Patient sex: F
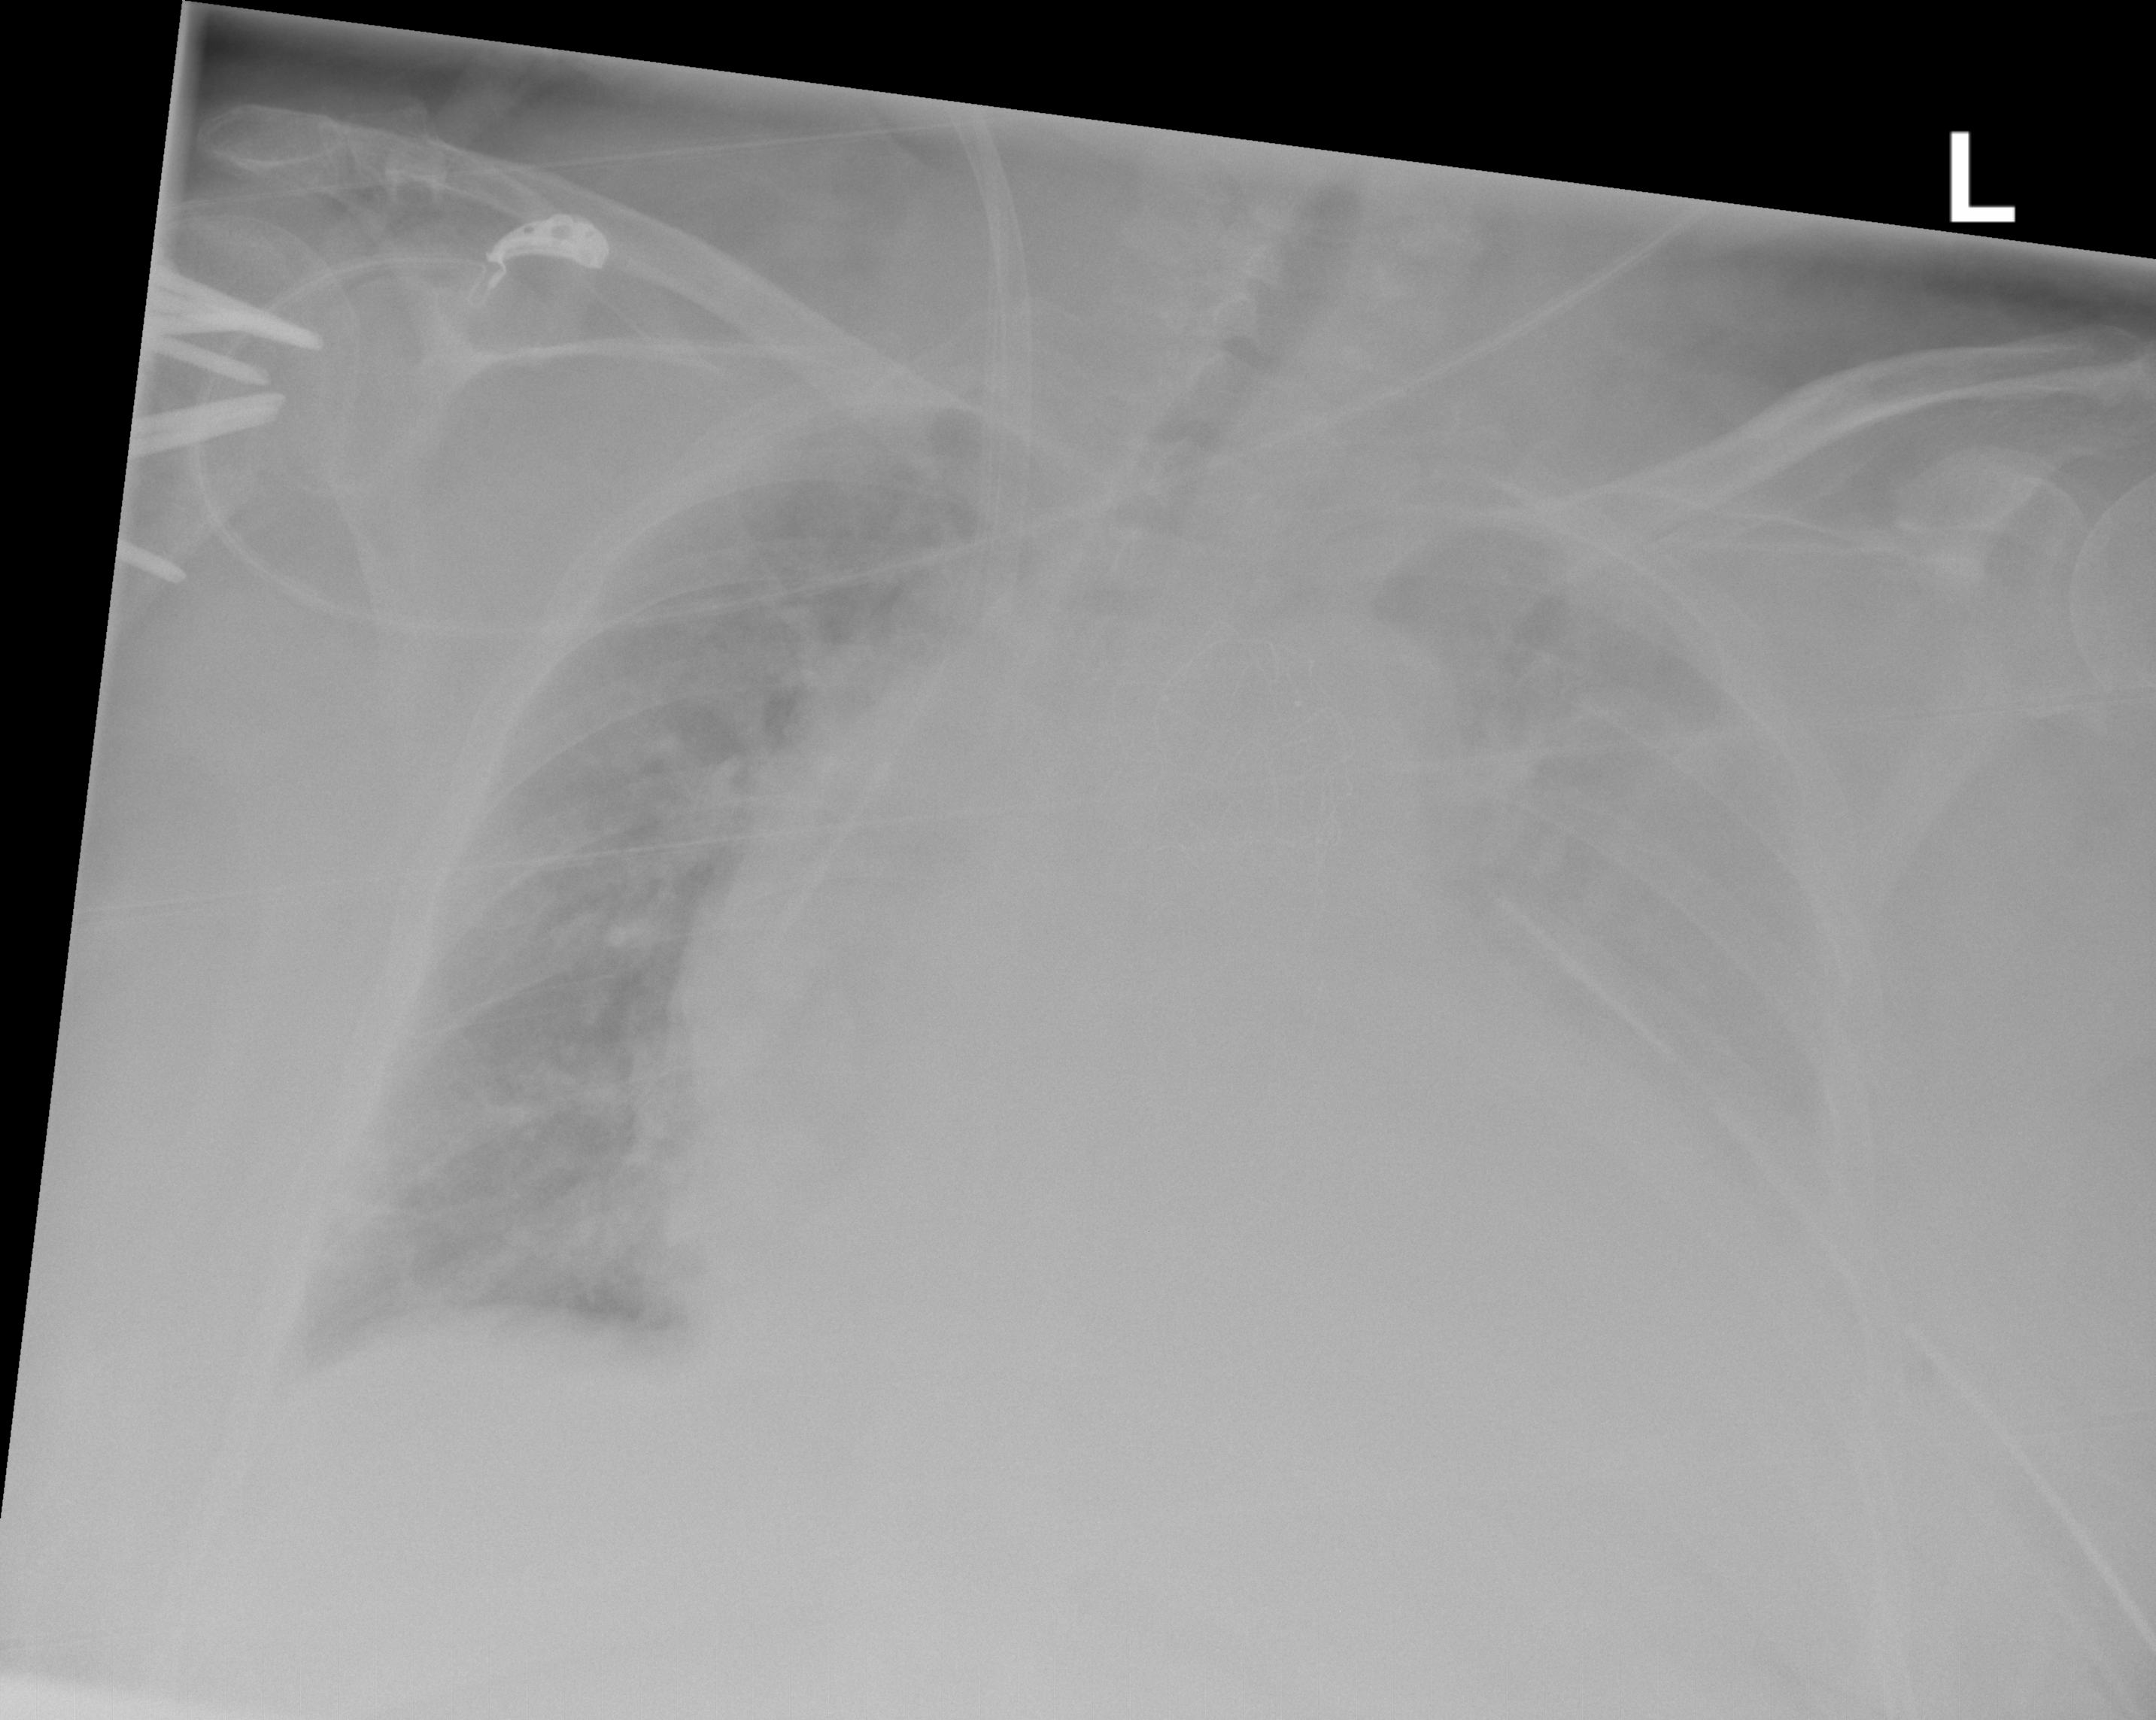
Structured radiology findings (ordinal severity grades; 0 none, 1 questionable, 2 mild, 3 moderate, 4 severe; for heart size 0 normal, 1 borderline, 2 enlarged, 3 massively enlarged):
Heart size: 2
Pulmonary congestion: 0
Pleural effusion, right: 0
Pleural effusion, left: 3
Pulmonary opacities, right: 0
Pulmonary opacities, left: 0
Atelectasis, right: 2
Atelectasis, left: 3